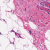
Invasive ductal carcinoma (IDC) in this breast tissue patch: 0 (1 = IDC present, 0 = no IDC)